Question: Finding an interesting concept in this <URL>
I saved this file as desktop.ini in a folder:

Nothing happens when I open the folder.
What should I change about the code I have in my desktop.ini to achieve the desired results?
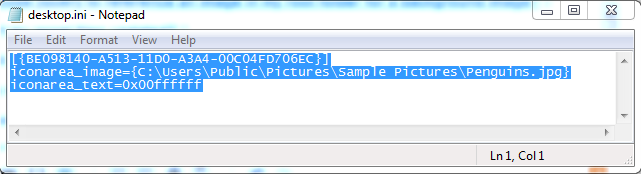
Answer: It was a mistake on my part. I did not mention that in Windows 7 and higher versions of Windows, <URL>. So, your code would be something like:-
'''
[AveFolder]
iconarea_image="location of the image"
iconarea_text=0x00ffffff
'''